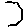
Label: hexagon